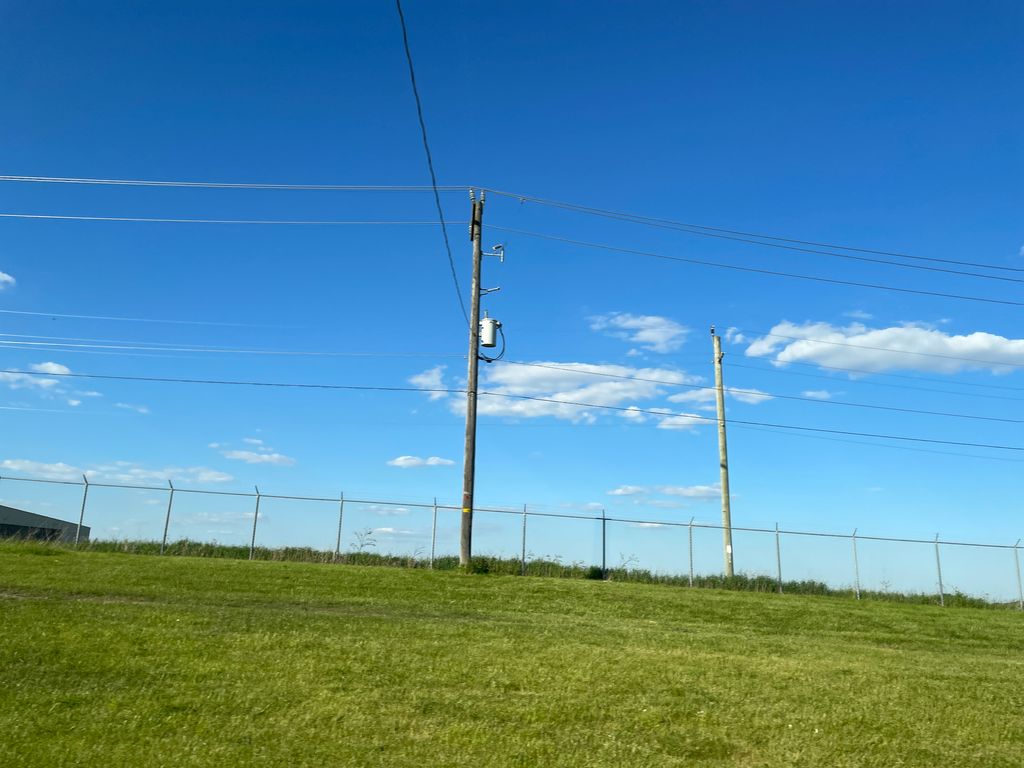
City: kitchener-waterloo